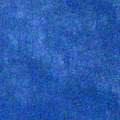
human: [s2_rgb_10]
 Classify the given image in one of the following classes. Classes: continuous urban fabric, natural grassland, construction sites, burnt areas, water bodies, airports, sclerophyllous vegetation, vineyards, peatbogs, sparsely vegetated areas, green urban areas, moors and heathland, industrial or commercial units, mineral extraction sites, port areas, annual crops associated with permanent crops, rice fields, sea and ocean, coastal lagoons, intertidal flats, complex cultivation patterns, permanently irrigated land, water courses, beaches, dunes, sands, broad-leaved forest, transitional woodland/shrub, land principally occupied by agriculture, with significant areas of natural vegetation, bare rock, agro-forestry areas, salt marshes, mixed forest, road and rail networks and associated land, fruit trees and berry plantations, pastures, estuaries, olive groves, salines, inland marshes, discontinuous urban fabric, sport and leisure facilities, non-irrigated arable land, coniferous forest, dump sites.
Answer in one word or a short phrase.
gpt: sea and ocean